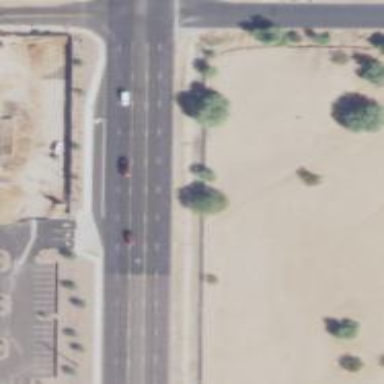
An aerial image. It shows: Primary road with asphalt surface.